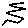
Label: zigzag